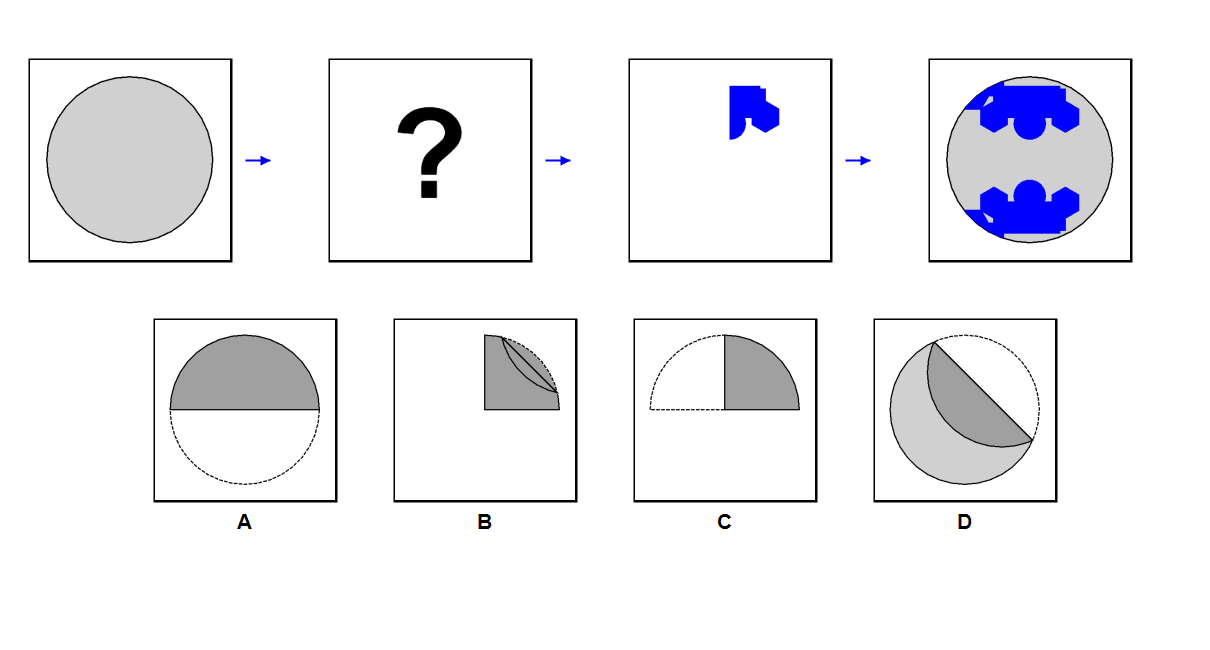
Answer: D